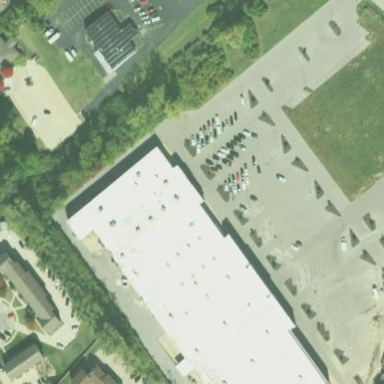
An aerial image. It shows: Commercial building.